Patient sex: M
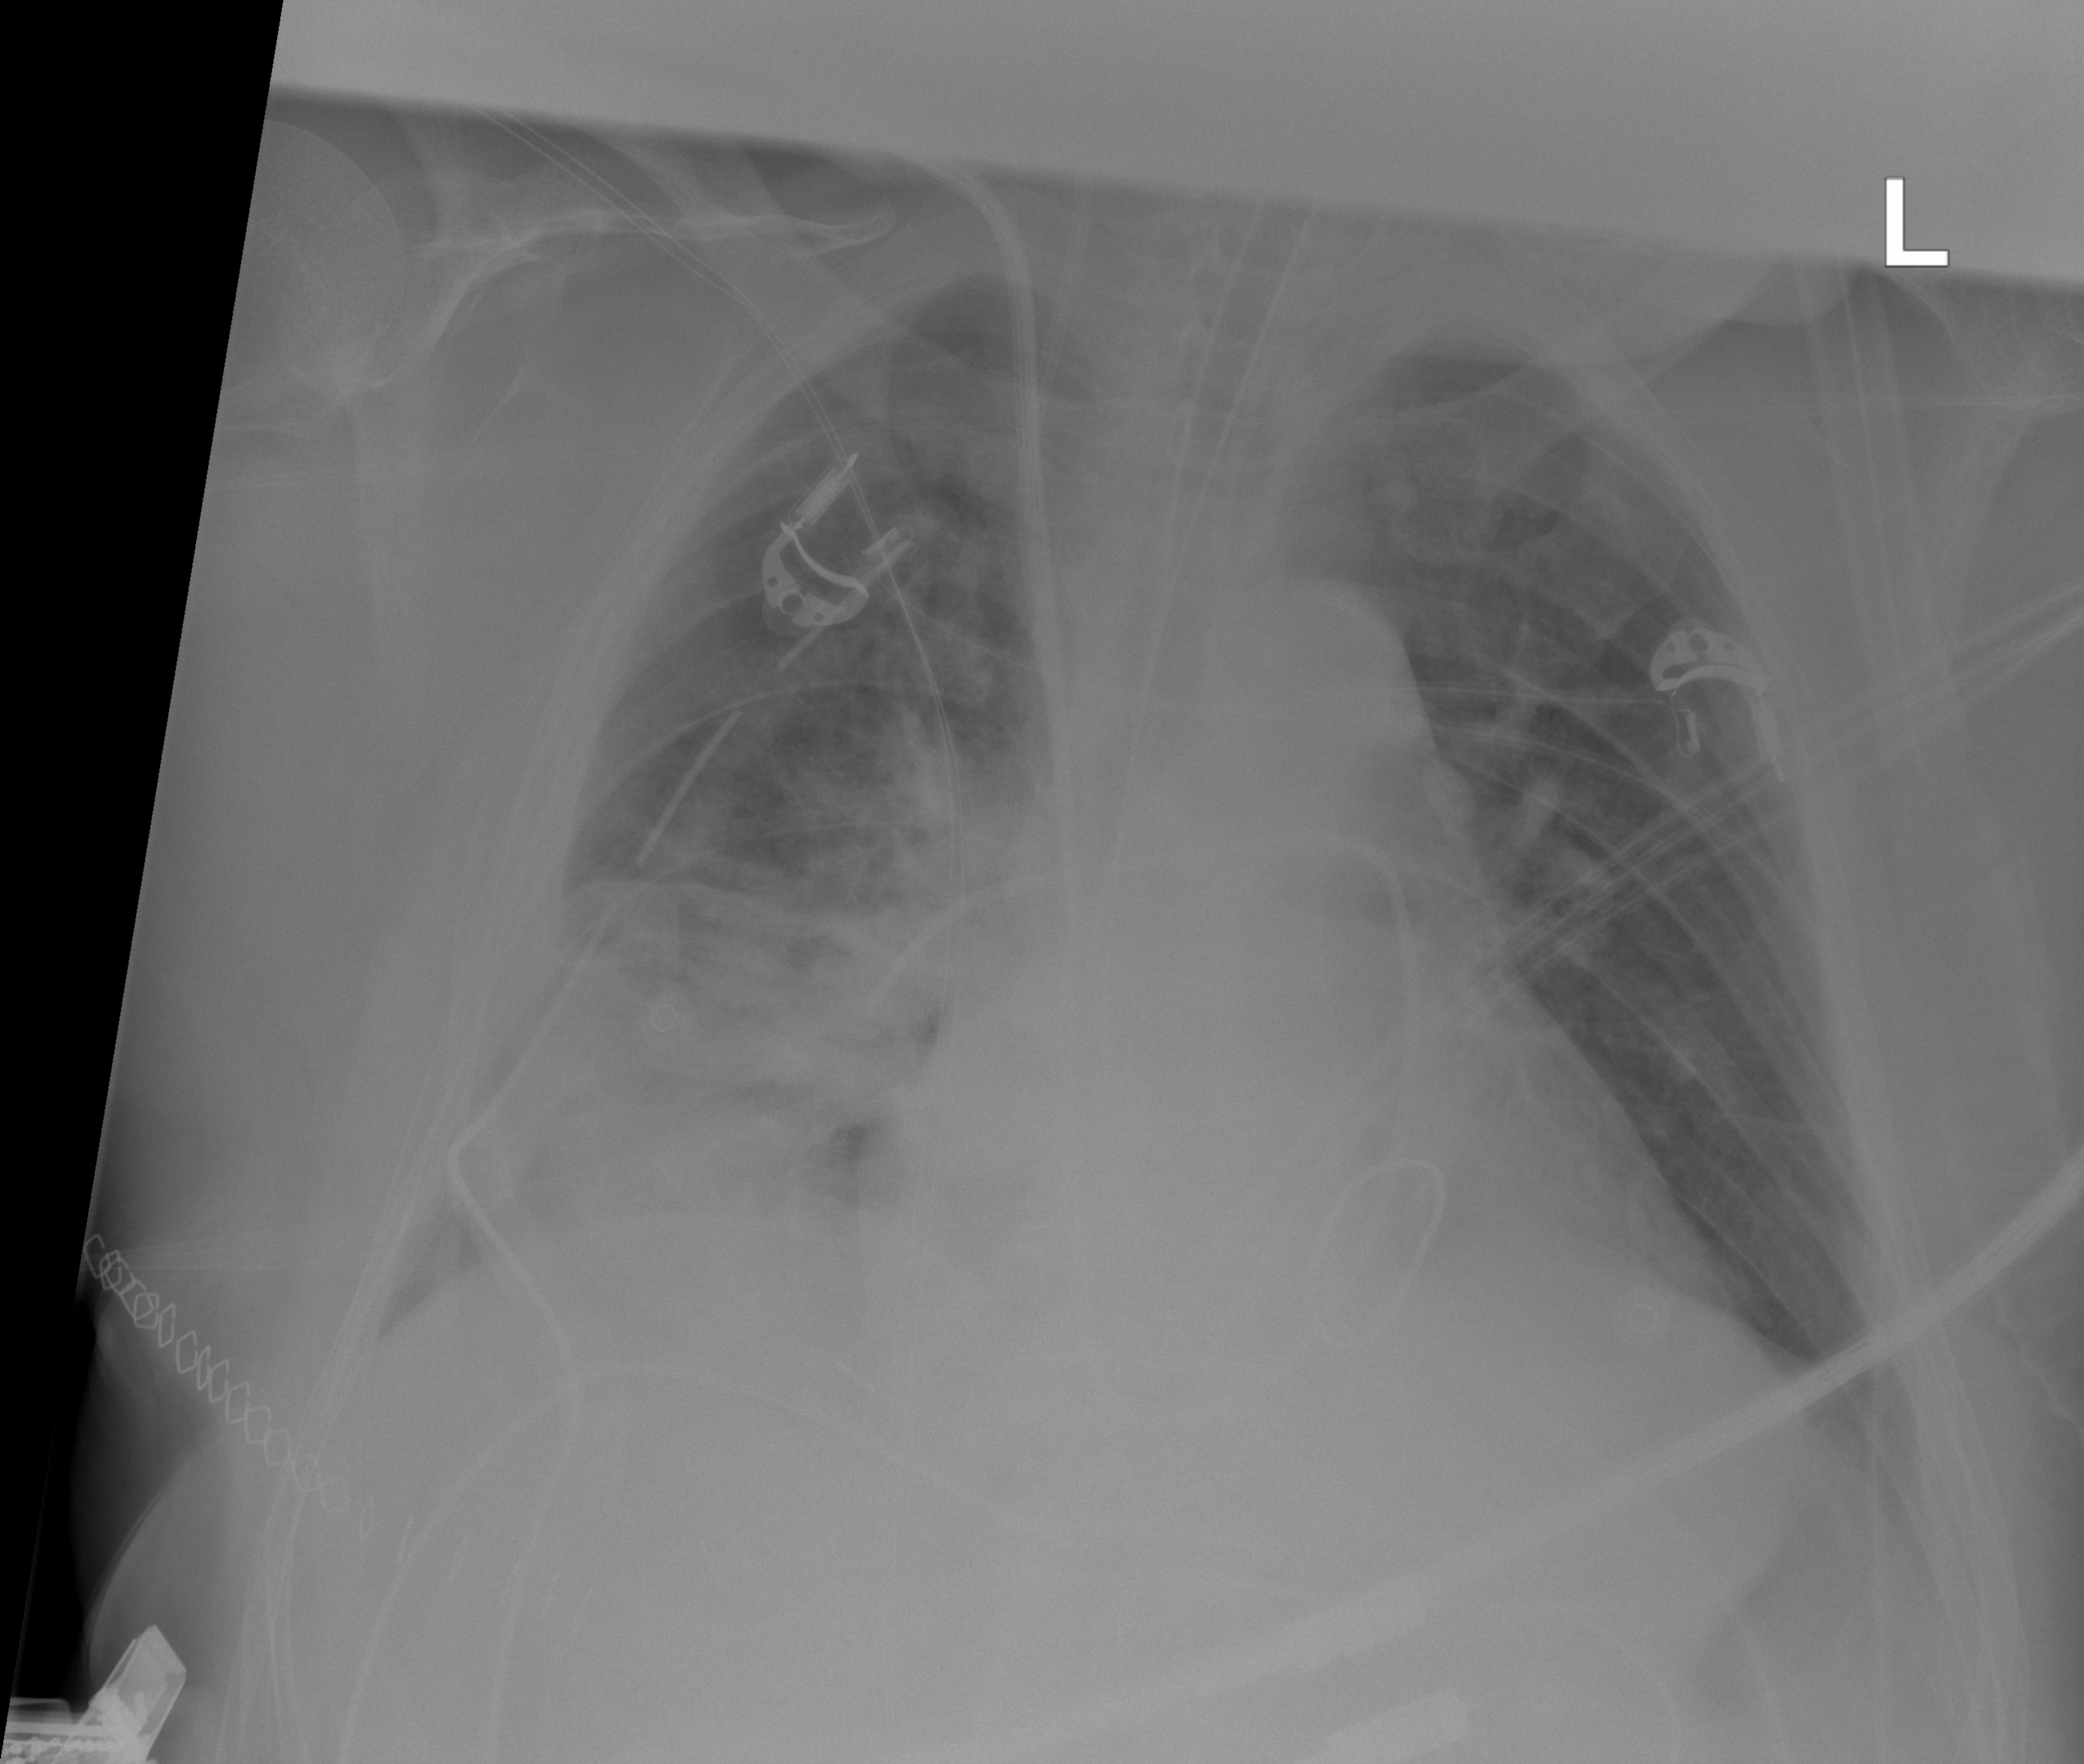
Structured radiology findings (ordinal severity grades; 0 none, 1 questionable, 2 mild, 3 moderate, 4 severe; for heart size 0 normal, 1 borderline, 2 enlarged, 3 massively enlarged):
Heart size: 0
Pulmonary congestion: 0
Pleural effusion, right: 0
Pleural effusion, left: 0
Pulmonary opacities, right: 3
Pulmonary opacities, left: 0
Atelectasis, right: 3
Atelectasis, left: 0